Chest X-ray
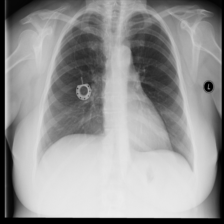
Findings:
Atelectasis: negative
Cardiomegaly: negative
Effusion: negative
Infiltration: positive
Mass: negative
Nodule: negative
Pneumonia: negative
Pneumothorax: negative
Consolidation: negative
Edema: negative
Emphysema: negative
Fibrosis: negative
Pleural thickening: negative
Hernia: negative